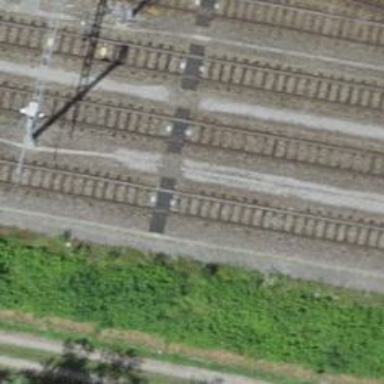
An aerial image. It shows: Railway crossing.